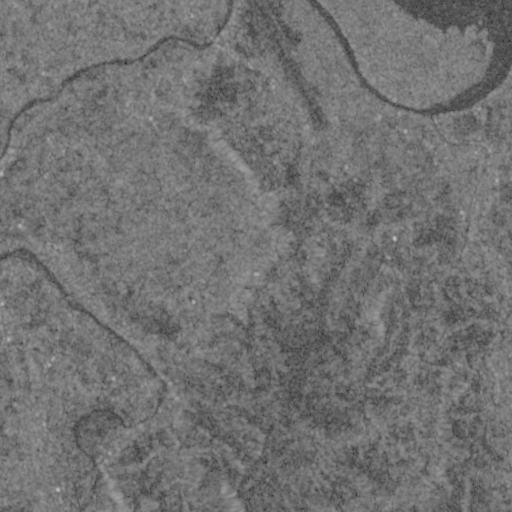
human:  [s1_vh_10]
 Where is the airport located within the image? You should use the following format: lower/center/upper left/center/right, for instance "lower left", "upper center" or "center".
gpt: The airport is located in the upper center of the image.
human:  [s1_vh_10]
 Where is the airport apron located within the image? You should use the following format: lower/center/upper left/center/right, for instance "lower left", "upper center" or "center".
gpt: The airport apron is located in the upper center of the image.
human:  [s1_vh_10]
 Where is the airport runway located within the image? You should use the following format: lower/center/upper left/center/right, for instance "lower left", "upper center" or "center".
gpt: The airport runway is located in the upper center of the image.
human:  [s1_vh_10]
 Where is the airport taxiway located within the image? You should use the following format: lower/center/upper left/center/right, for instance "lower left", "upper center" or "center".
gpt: The airport taxiway is located in the upper center of the image.
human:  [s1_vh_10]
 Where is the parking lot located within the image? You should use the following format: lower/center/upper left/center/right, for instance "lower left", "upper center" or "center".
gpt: The parking lot is located in the upper center of the image.
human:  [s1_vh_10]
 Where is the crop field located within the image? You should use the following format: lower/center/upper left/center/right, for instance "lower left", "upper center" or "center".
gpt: There is no crop field in the image.

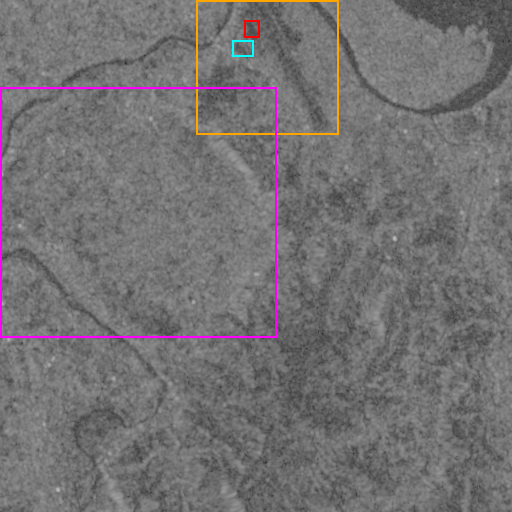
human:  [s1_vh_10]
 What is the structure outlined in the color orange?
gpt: The structure outlined in orange is an airport.
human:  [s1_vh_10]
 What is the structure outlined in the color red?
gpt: The structure outlined in red is an airport apron.
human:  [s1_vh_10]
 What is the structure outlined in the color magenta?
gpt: The structure outlined in magenta is a crop field.
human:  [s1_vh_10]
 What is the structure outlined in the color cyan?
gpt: The structure outlined in cyan is a parking lot.
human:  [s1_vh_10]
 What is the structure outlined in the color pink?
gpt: There is no pink outline.